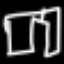
Label: pants